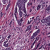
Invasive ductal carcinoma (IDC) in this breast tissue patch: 1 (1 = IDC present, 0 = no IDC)